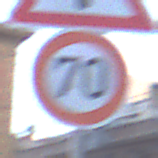
Verkehrszeichen: Geschwindigkeit70
Zusatzzeichen oben: Gefahrenstelle
Umgebung: Outdoor, Urban
Tageszeit: SunriseSunset
Wetter: PartlyCloudy
Licht: Natural
Jahreszeit: NotSpecified
Kontrast: LowContrast